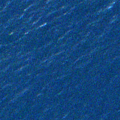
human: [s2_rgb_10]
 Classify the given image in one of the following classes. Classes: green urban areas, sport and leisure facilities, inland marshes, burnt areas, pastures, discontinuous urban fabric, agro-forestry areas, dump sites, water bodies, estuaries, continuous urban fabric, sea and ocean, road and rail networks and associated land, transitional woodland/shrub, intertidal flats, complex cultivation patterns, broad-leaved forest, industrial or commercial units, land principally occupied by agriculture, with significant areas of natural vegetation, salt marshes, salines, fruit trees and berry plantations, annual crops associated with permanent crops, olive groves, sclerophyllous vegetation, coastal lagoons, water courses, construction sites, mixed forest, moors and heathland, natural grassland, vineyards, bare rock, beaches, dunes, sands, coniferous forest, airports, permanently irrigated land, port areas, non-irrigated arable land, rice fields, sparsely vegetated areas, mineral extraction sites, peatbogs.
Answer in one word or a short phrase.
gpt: sea and ocean